Question: This is a minor annoyance I have when debugging with Eclipse. With "Suspend execution on uncaught exceptions" checked, the debugger will normally suspend a thread right where the exception was thrown. Exceptions on the Event Dispatch Thread, however, cause it to pause on the last line of EventDispatchThread.run(). There is no useful information about what the exception is or what caused it until I resume the thread to allow the stack trace to print to the console.
Debug the following code in Eclipse to demonstrate:
'''
public class SuspendOnUncaughtTest {
public static void main(String[] args) {
javax.swing.SwingUtilities.invokeLater(new Runnable() {
public void run() {
((Object) null).toString();
}
});
}
}
'''
And here is what it looks like after the exception is thrown:

I guess there's nothing weird going on with Eclipse or the Java debugger, it's just that exceptions are caught and rethrown in EventDispatchThread.pumpOneEventForFilters(int). I suppose there's no way to tell Eclipse to "suspend execution on exceptions that are going to be caught and possibly rethrown". Too bad.
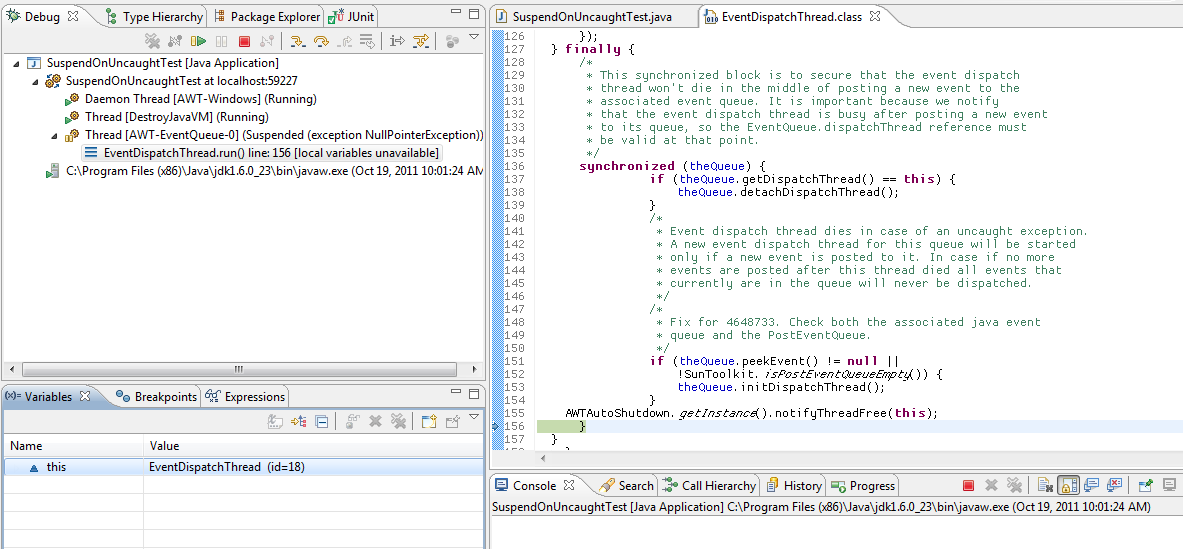
Answer: As far as I can tell, there is no solution to this. Eclipse is behaving correctly, the correct behavior is just annoying.